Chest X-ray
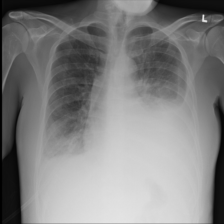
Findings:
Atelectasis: negative
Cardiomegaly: negative
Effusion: positive
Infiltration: negative
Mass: negative
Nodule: negative
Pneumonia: negative
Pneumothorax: negative
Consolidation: negative
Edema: negative
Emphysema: negative
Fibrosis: negative
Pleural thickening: negative
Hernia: negative